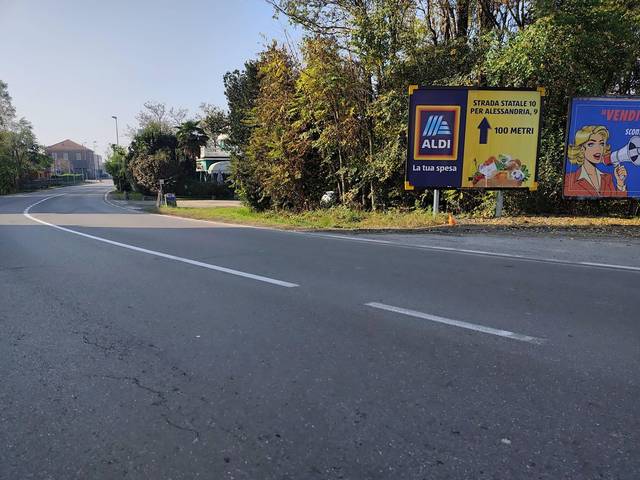
Region: Italy
Coordinates: 44.895, 8.853